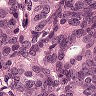
Metastatic tissue present: yes